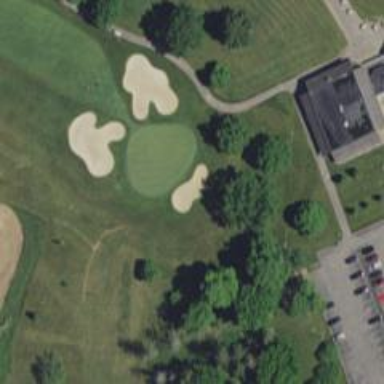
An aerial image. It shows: View of golf hole.